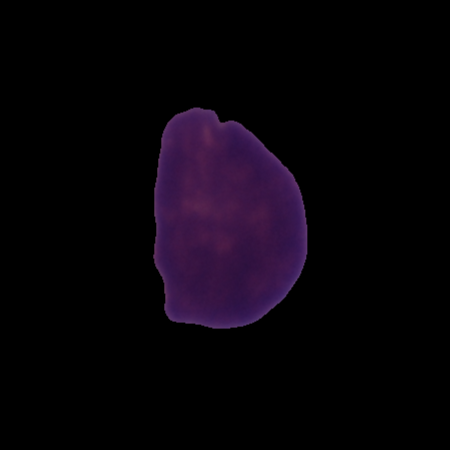
Label: cancer